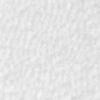
Label: no_change